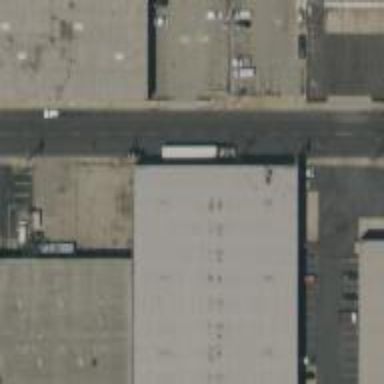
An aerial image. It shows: Warehouse building.